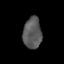
Tissue: lung
Cell type: T cells
Senescence score: 0.1738
Nuclear area (px): 572
Mean DAPI intensity: 88.614